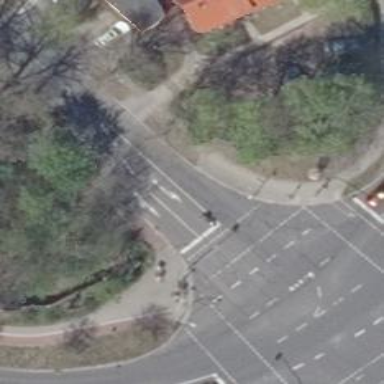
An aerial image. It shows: Road crossing with traffic signals.